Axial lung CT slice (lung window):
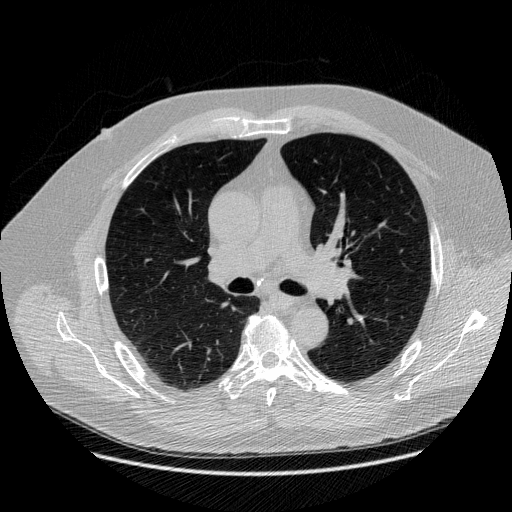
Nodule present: no